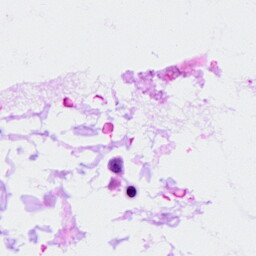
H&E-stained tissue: Ovarian